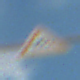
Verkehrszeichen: SeitenwindVonLinks
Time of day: MorningAfternoon
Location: Outdoor (RoadRail)
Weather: PartlyCloudy
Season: NotSpecified
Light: Natural